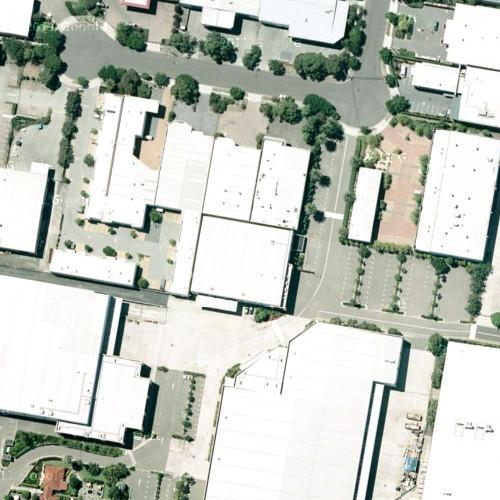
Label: sydney